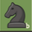
Piece: bN